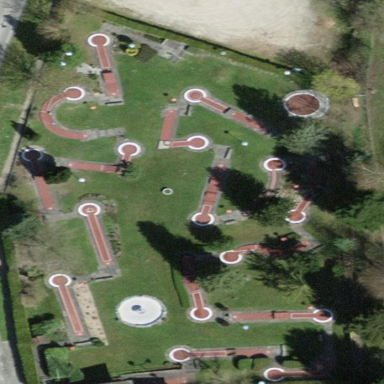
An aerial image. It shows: Miniature golf leisure land.